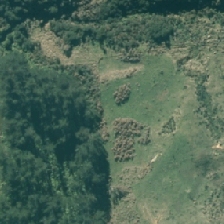
Land cover: low_producing_grassland